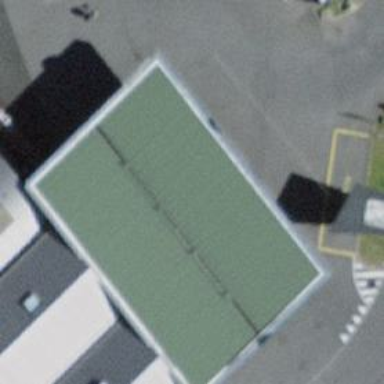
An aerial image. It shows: Fuel station.